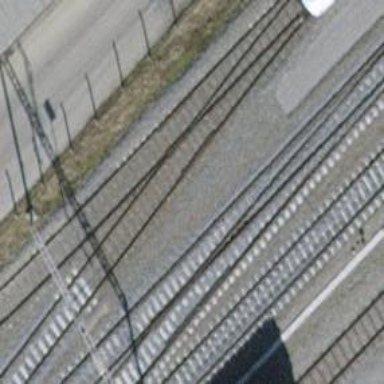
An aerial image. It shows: Single-track electrified railway siding with contact line for service.